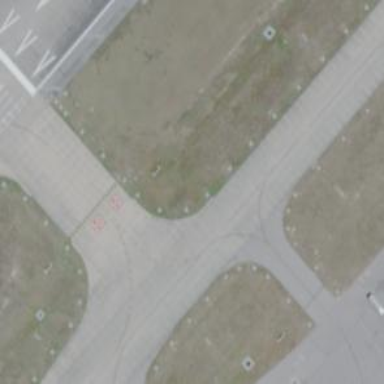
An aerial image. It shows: Image of taxiway at airport.